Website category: auto
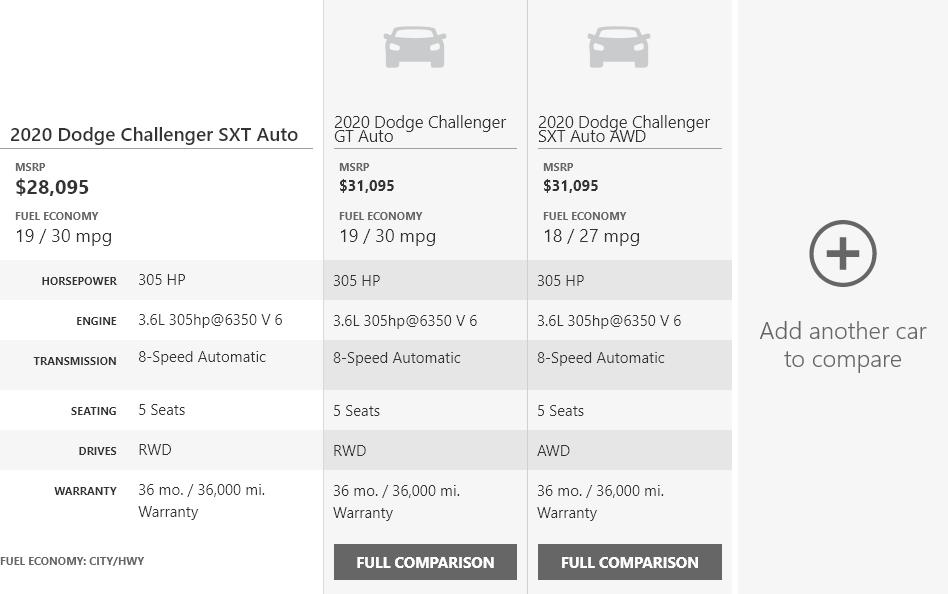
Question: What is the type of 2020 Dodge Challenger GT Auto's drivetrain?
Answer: RWD

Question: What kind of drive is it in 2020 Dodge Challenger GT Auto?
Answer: RWD

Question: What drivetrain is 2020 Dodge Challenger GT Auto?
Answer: RWD

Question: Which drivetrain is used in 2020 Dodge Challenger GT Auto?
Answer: RWD

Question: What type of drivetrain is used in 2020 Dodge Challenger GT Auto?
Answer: RWD

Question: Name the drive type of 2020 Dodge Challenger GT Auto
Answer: RWD

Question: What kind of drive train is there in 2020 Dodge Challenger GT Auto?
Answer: RWD

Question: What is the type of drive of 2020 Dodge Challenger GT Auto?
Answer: RWD

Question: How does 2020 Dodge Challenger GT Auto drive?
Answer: RWD

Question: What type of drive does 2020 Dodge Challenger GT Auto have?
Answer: RWD

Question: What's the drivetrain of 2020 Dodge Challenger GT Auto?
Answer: RWD

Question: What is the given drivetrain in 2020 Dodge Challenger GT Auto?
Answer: RWD

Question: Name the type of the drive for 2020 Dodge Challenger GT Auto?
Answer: RWD

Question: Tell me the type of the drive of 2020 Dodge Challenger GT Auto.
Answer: RWD

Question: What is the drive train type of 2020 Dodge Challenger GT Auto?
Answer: RWD

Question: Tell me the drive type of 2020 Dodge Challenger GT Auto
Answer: RWD

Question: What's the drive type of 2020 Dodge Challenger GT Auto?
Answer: RWD

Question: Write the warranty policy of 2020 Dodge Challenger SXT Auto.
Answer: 36 mo. / 36,000 mi. Warranty

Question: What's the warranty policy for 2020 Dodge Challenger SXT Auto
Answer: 36 mo. / 36,000 mi. Warranty

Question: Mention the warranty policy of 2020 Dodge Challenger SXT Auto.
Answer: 36 mo. / 36,000 mi. Warranty

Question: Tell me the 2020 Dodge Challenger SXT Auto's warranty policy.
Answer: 36 mo. / 36,000 mi. Warranty